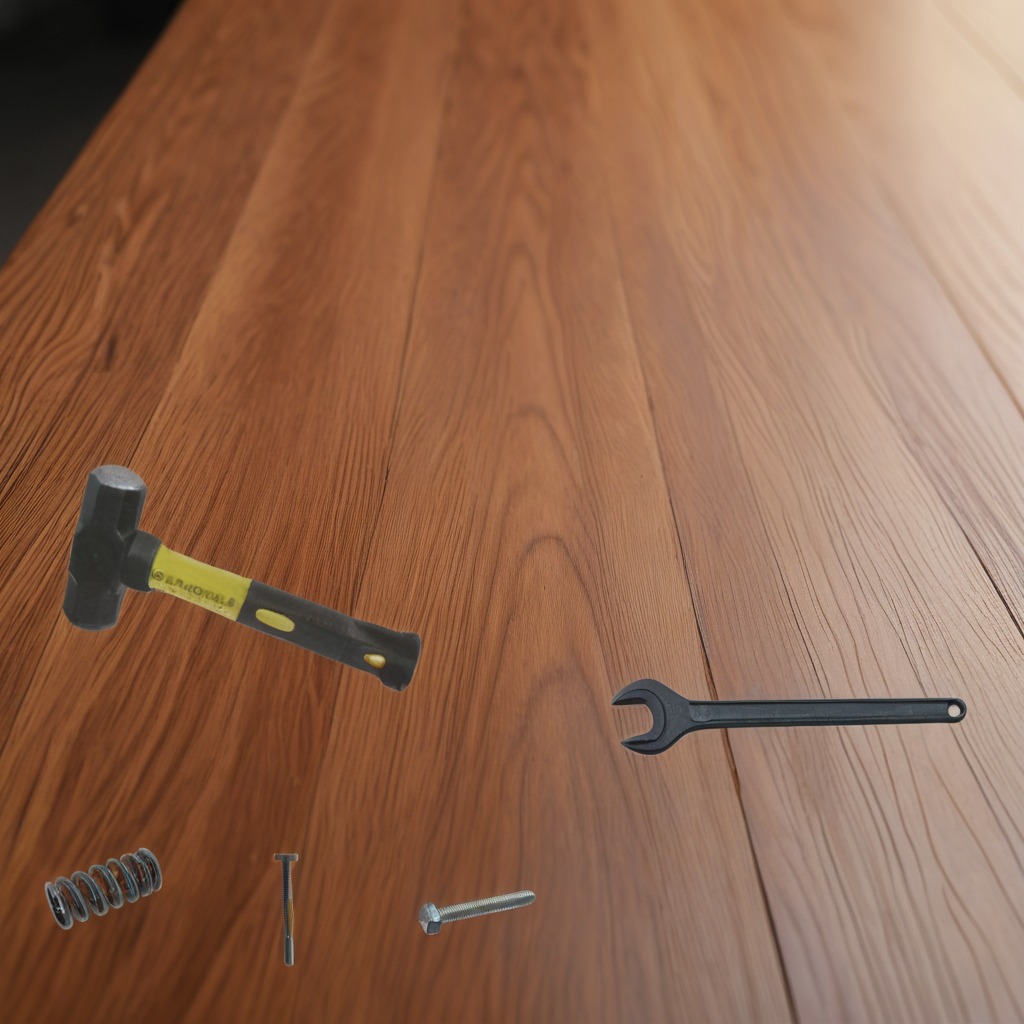
A metal machine screw, an iron nail, a hammer, a coiled metal spring, and a wrench are lying on the wooden table.